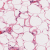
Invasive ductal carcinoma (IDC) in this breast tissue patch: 0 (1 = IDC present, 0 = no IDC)